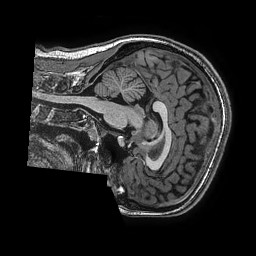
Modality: T1w
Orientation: sagittal
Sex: female
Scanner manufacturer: ge
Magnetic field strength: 3 T
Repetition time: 0.0077 s
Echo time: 0.003436 s